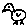
Label: bird